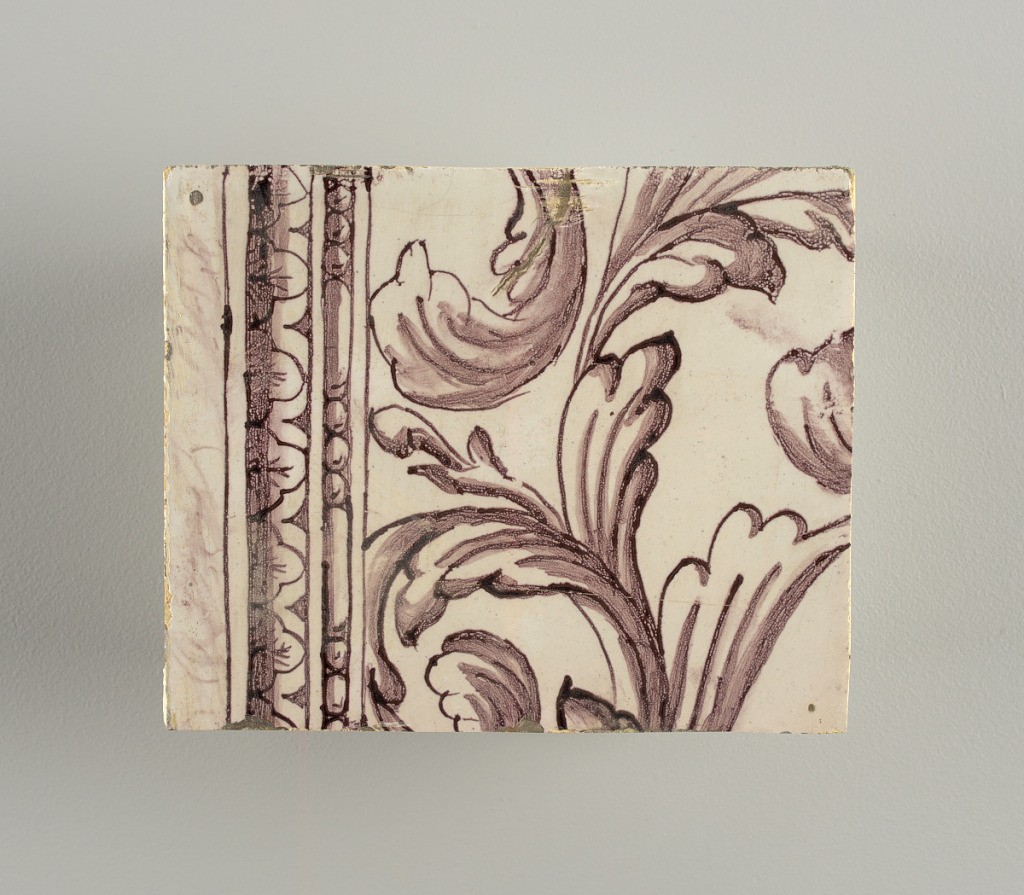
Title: Wall facing
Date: ca. 1725
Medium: Tin-glazed earthenware, underglaze
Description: Horizontal rectangle.  Thirty-seven tiles wide and twenty-one high with opening for door or window nineteen and one-half tiles high and twelve wide.  To left and right of opening, centered canopy above. Left, woman representing Hope, right, a sculputure urn.  Centered above opening, a mascaron.  Arabesque design of foliage.